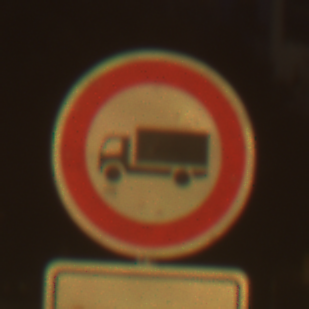
Verkehrszeichen: VerbotFuerKraftfahrzeugeUeberDreiKommaFuenfTonnen
Zusatzzeichen unten: ZeitangabenMitBeschraenkungAufWochentage8
Umgebung: Outdoor, Urban
Tageszeit: Night
Wetter: Clear
Licht: Artificial
Jahreszeit: NotSpecified
Kontrast: HighContrast